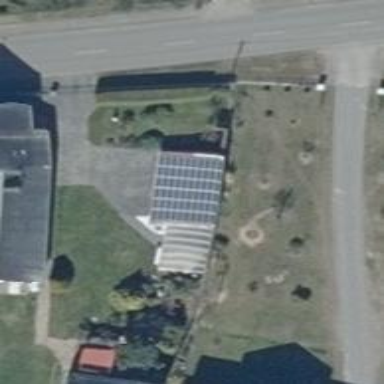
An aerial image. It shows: Solar-powered generator using photovoltaic technology. This small installation generates electricity through solar photovoltaic panels.